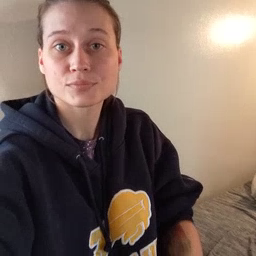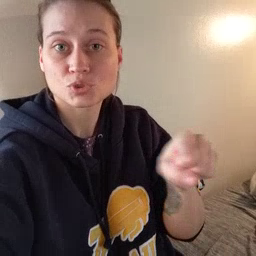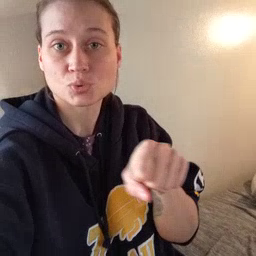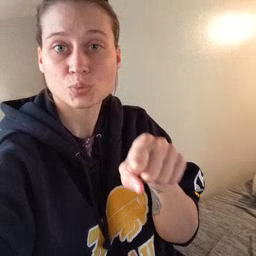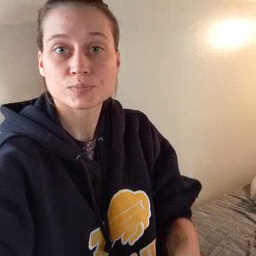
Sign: shoe